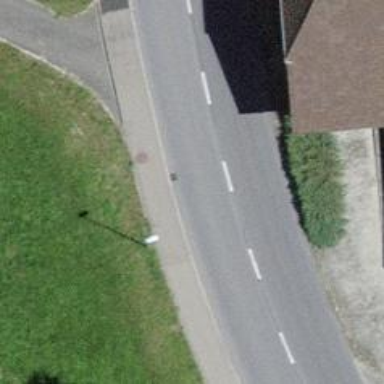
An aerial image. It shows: Secondary road with asphalt surface and separate sidewalk.